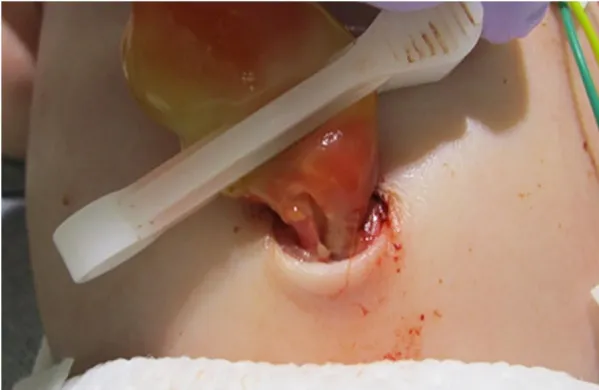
Site of fissure. The umbilical cord was partially tear close to the newborn and was bleeding arterially.
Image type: medical_photograph (other_medical_photograph)